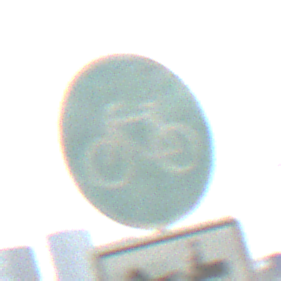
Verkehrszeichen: Radweg
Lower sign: MehrspurigeFahrzeugeFrei9
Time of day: SunriseSunset
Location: Outdoor (Suburban)
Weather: PartlyCloudy
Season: NotSpecified
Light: Natural